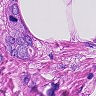
Metastatic tissue present: yes